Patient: sex F, age 72
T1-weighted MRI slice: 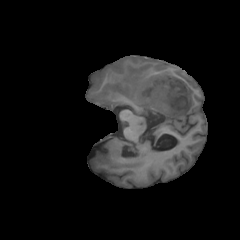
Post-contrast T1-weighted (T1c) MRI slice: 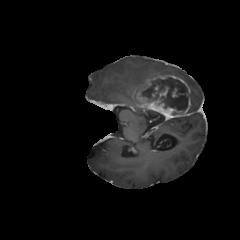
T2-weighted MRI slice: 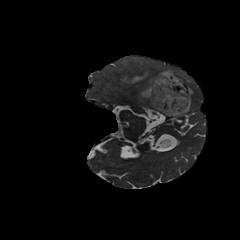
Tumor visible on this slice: yes
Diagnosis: Glioblastoma, IDH-wildtype
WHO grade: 4